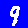
Digit: 9